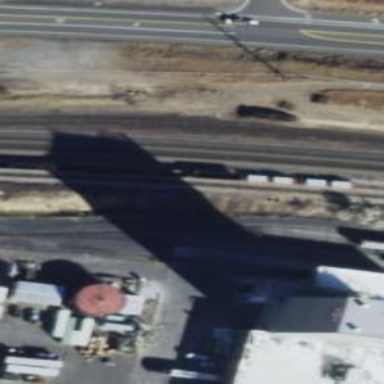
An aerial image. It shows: Railway yard in service.